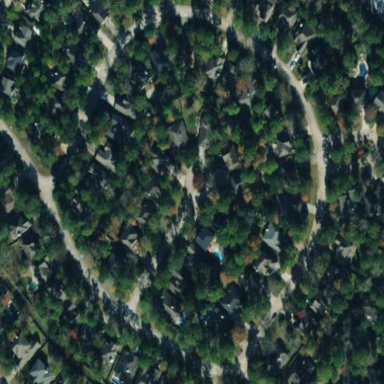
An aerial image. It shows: Residential area within neighborhood.